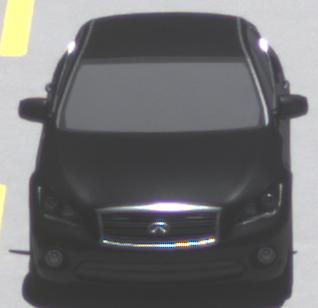
Make: Infiniti
Model: M 37
Detailed model: M (Y51)
Model produced from: 2010/10
Model produced until: 2013/11
Doors: 4
Color: black
Road condition: dry road
Daytime: midday
Contrast: high contrast